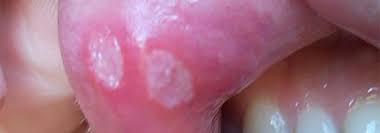
Condition: Mouth Ulcer